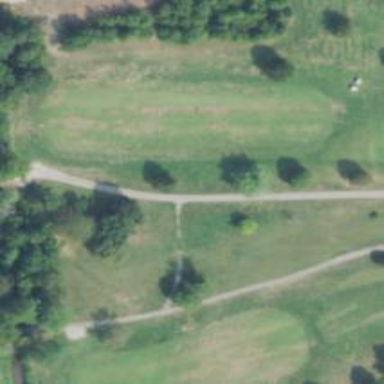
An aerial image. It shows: Pathway for golfing.